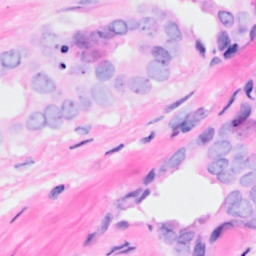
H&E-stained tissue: Breast